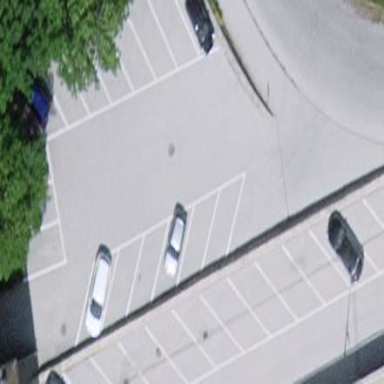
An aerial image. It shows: Parking area with surface.